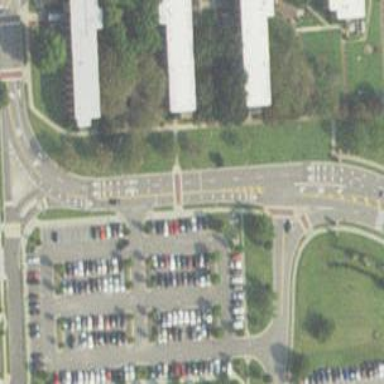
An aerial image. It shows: Marked crossing on the road.